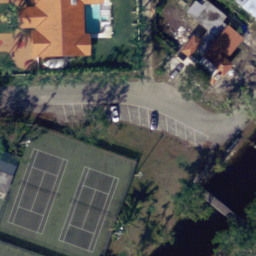
Label: tennis court